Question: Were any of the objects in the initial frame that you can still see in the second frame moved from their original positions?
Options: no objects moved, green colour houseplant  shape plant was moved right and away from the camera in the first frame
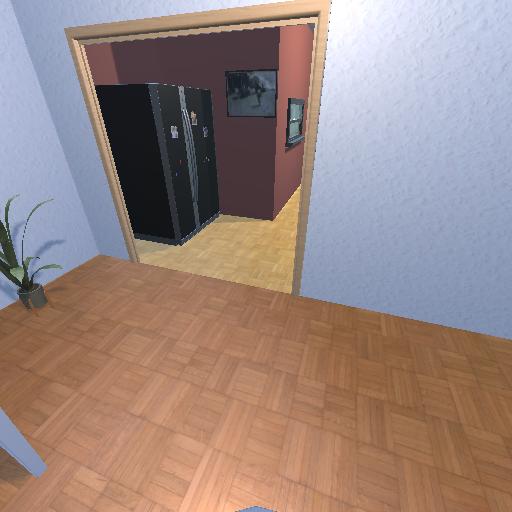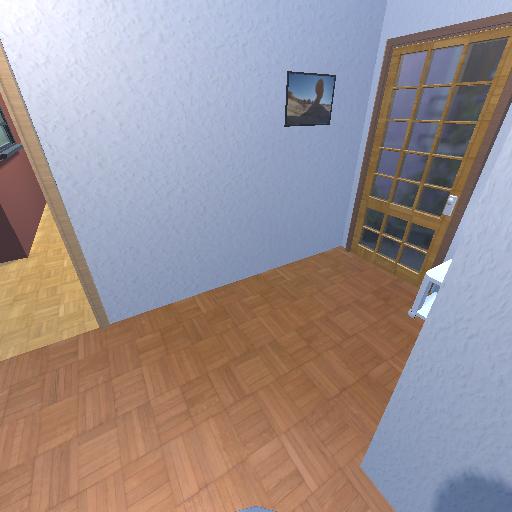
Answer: no objects moved